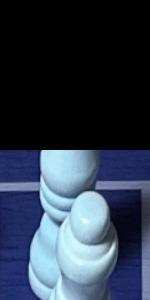
Label: Bishop_White